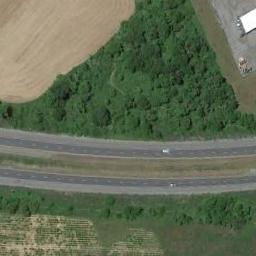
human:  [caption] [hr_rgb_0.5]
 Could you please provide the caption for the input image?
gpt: There is only a white truck on the left highway .

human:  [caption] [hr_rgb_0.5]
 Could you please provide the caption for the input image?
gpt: A freeway with a small bend goes through the forest with some clearings .

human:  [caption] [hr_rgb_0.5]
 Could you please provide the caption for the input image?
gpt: Large areas of brown and green mixed farmland around the freeway .

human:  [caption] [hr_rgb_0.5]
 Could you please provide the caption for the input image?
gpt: The freeway goes through the farmland and trees .

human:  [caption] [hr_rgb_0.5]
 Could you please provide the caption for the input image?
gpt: There are green lawns and a yellow farmland beside the freeway .